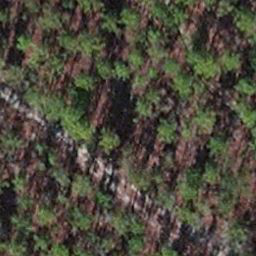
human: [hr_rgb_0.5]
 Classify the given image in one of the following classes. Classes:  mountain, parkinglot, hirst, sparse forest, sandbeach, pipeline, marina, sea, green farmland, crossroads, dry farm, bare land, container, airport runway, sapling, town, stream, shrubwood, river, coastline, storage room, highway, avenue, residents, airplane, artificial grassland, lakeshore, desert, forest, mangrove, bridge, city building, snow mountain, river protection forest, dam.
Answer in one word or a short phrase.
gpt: sapling